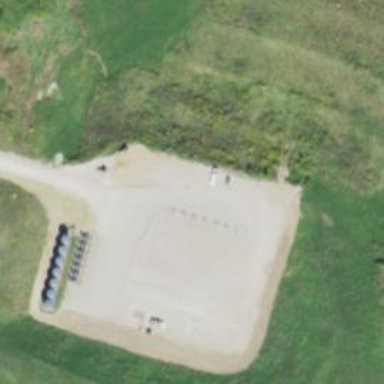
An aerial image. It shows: Industrial area used for fracking.